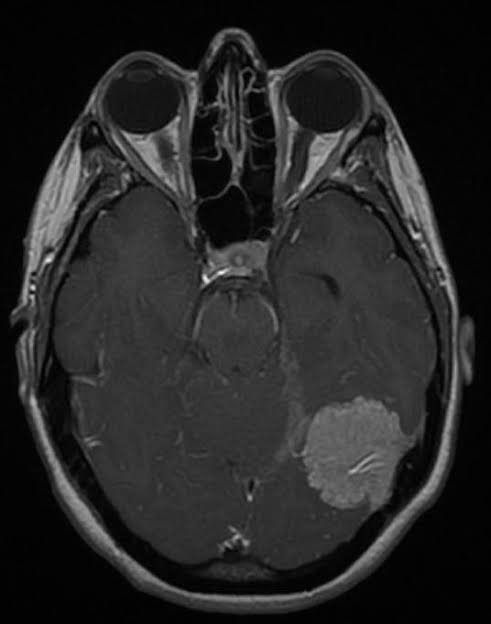
Label: meningioma